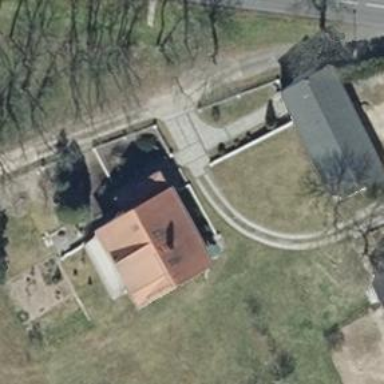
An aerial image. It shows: Gabled house with red roof. The roof is oriented along the house.